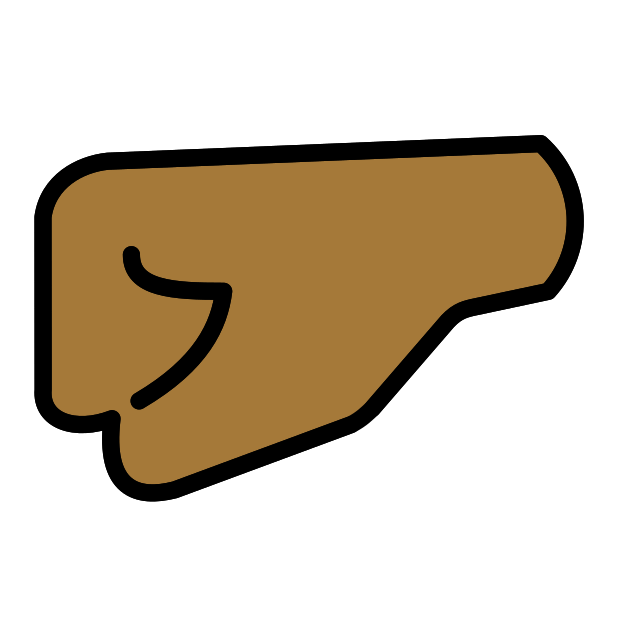
left-facing fist: medium-dark skin tone